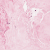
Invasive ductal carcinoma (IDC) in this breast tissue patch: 0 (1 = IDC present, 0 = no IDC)